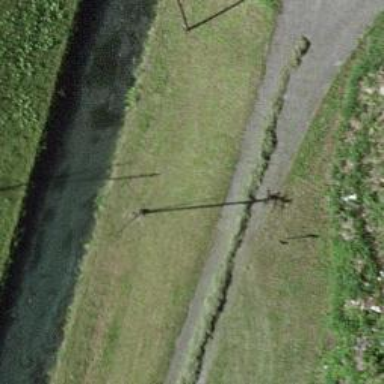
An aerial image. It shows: Minor power line.